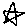
Label: star